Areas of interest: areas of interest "Sport and cultural"
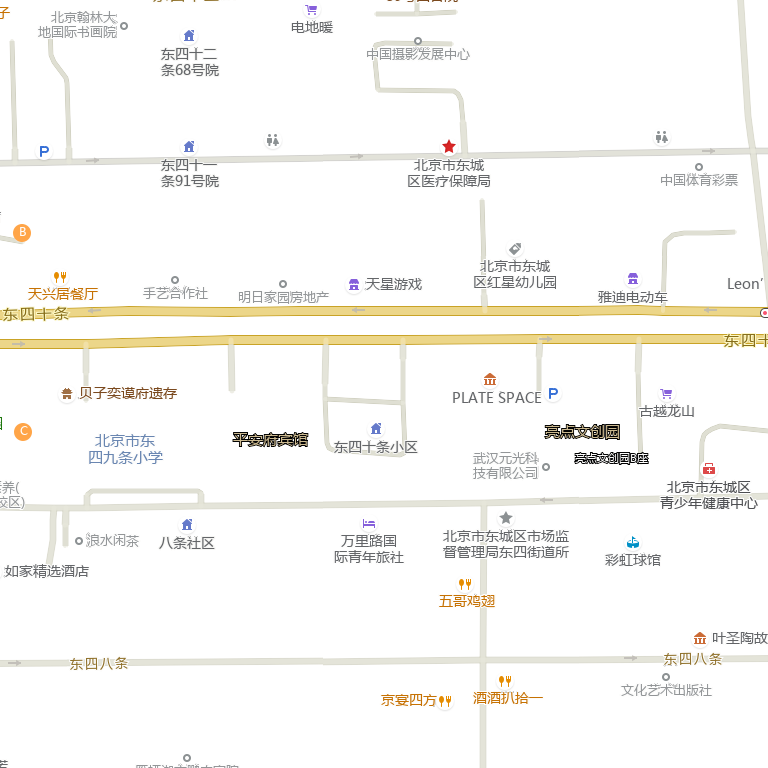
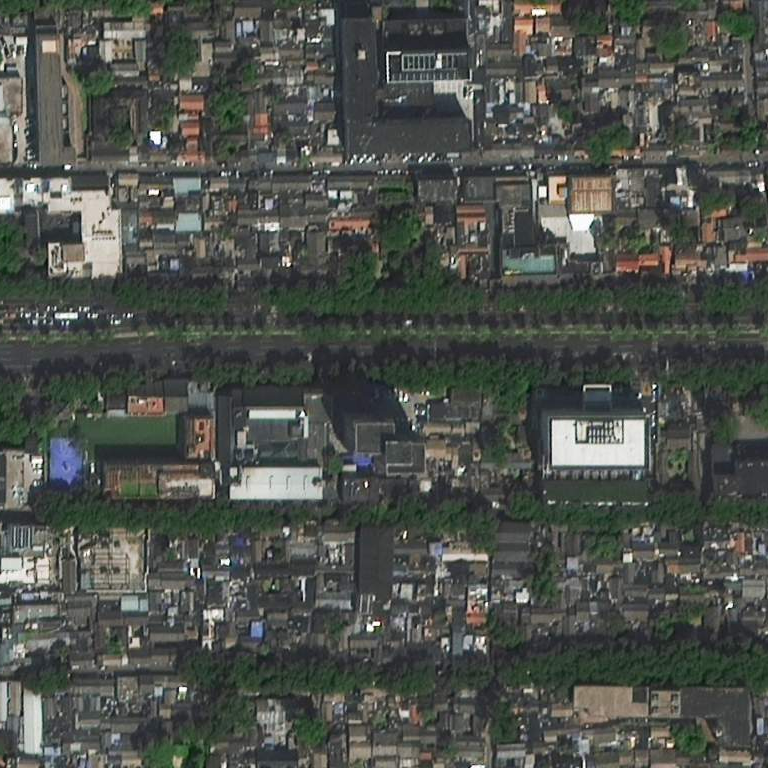